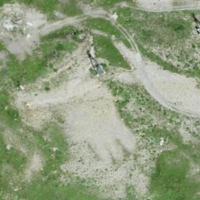
EUNIS habitat code: 26
Species observed at this site:
Oenanthe oenanthe
Marmota marmota